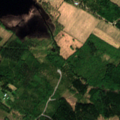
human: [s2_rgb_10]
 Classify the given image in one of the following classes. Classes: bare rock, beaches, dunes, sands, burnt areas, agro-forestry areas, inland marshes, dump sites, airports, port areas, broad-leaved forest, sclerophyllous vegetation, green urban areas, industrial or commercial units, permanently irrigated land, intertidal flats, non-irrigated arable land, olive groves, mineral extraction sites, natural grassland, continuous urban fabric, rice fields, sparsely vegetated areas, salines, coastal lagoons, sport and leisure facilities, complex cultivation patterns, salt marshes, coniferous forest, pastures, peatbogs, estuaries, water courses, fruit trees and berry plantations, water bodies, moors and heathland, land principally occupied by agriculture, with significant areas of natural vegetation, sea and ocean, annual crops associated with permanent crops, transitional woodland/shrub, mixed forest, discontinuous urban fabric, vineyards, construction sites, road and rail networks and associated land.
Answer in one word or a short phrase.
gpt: non-irrigated arable land, land principally occupied by agriculture, with significant areas of natural vegetation, coniferous forest, mixed forest, water bodies